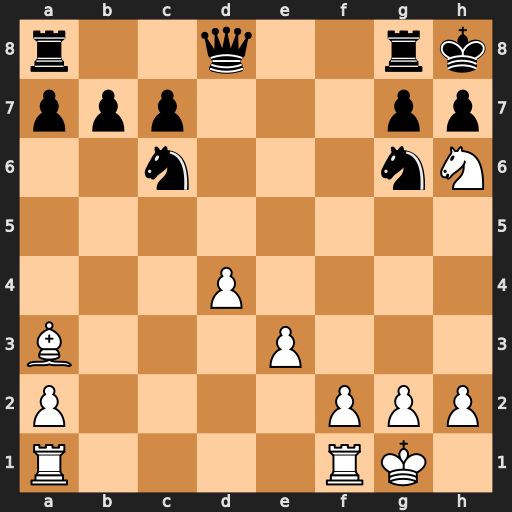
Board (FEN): r2q2rk/ppp3pp/2n3nN/8/3P4/B3P3/P4PPP/R4RK1
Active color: w
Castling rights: -
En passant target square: -
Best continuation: Nf7#